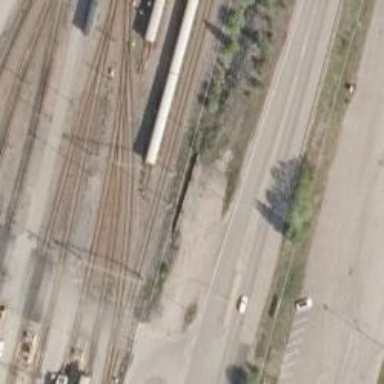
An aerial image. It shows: Railway signal.